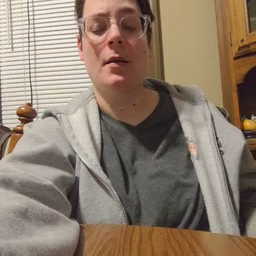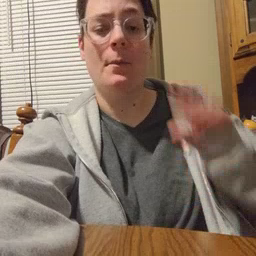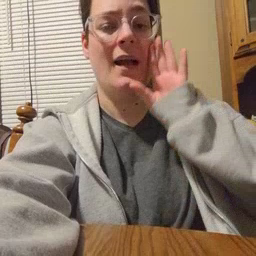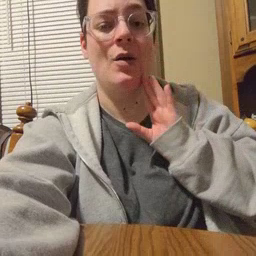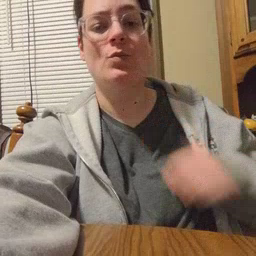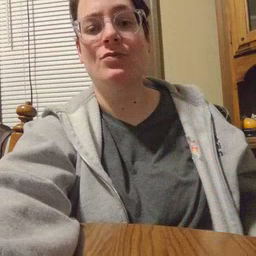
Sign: brown